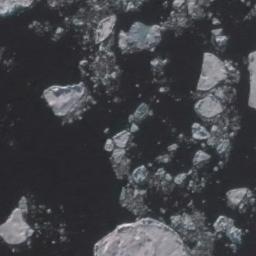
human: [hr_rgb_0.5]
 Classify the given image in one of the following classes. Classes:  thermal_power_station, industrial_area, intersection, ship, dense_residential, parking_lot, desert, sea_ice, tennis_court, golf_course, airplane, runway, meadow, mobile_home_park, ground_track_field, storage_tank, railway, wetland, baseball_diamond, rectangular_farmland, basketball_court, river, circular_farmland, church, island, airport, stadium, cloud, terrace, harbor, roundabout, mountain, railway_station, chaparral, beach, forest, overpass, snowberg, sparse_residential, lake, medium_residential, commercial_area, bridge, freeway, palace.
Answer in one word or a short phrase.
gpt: sea_ice